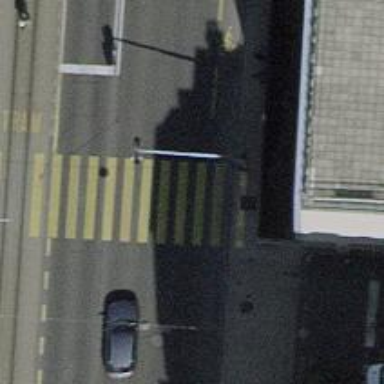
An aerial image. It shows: Secondary road with asphalt surface. There is designated lane for cyclists on the left side.